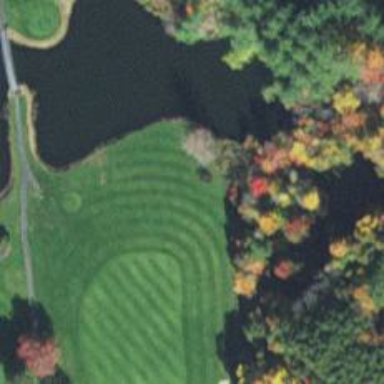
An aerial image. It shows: Scenic view of water hazard on golf course. The natural water feature adds beauty to the landscape.